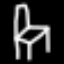
Label: chair